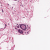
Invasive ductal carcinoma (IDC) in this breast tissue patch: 0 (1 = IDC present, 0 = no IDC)